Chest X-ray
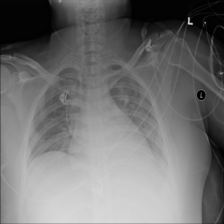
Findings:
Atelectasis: negative
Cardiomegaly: negative
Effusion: negative
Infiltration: positive
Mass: negative
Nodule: negative
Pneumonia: negative
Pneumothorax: negative
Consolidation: negative
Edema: negative
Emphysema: negative
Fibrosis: negative
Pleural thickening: negative
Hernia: negative